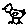
Label: bird